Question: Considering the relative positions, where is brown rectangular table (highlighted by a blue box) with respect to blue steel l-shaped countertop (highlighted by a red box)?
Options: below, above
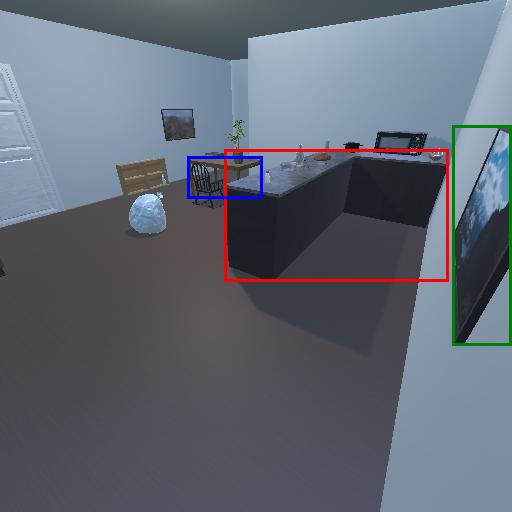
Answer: below